Question: I am building prototype tool to draw simple diagrams.
I need to draw an arrow between two boxes, the problem is i have to find edges of two boxes so that the arrow line does not intersect with the box.
This is the drawing that visualize my problem:

How to find x1,y1 and x2,y2 ?
-- UPDATE --
After 2 days finding solution, this is example & function that i use:
'''
var box1 = { x:1,y:10,w:30,h:30 };
var box2 = { x:100,y:110,w:30,h:30 };
var edge1 = findBoxEdge(box1,box2,1,0);
var edge2 = findBoxEdge(box1,box2,2,0);
function findBoxEdge(box1,box2,box,distant) {
var c1 = box1.x + box1.w/2;
var d1 = box1.y + box1.h/2;
var c2 = box2.x + box2.w/2;
var d2 = box2.y + box2.h/2;
var w,h,delta_x,delta_y,s,c,e,ox,oy,d;
if (box == 1) {
w = box1.w/2;
h = box1.h/2;
} else {
w = box2.w/2;
h = box2.h/2;
}
if (box == 1) {
delta_x = c2-c1;
delta_y = d2-d1;
} else {
delta_x = c1-c2;
delta_y = d1-d2;
}
w+=5;
h+=5;
//intersection is on the top or bottom
if (w*Math.abs(delta_y) > h * Math.abs(delta_x)) {
if (delta_y > 0) {
s = [h*delta_x/delta_y,h];
c = "top";
}
else {
s = [-1*h*delta_x/delta_y,-1*h];
c = "bottom";
}
}
else {
//intersection is on the left or right
if (delta_x > 0) {
s = [w,w*delta_y/delta_x];
c = "right";
}
else {
s = [-1*w,-1*delta_y/delta_x];
c = "left";
}
}
if (typeof(distant) != "undefined") {
//for 2 paralel distant of 2e
e = distant;
if (delta_y == 0) ox = 0;
else ox = e*Math.sqrt(1+Math.pow(delta_x/delta_y,2))
if (delta_x == 0) oy = 0;
else oy = e*Math.sqrt(1+Math.pow(delta_y/delta_x,2))
if (delta_y != 0 && Math.abs(ox + h * (delta_x/delta_y)) <= w) {
d = [sgn(delta_y)*(ox + h * (delta_x/delta_y)),sgn(delta_y)*h];
}
else if (Math.abs(-1*oy + (w * delta_y/delta_x)) <= h) {
d = [sgn(delta_x)*w,sgn(delta_x)*(-1*oy + w * (delta_y/delta_x))];
}
if (delta_y != 0 && Math.abs(-1*ox+(h * (delta_x/delta_y))) <= w) {
d = [sgn(delta_y)*(-1*ox + h * (delta_x/delta_y)),sgn(delta_y)*h];
}
else if (Math.abs(oy + (w * delta_y/delta_x)) <= h) {
d = [sgn(delta_x)*w,sgn(delta_x)*(oy + w * (delta_y/delta_x))];
}
if (box == 1) {
return [Math.round(c1 +d[0]),Math.round(d1 +d[1]),c];
} else {
return [Math.round(c2 +d[0]),Math.round(d2 +d[1]),c];
}
} else {
if (box == 1) {
return [Math.round(c1 +s[0]),Math.round(d1 +s[1]),c];
} else {
return [Math.round(c2 +s[0]),Math.round(d2 +s[1]),c];
}
}
'''
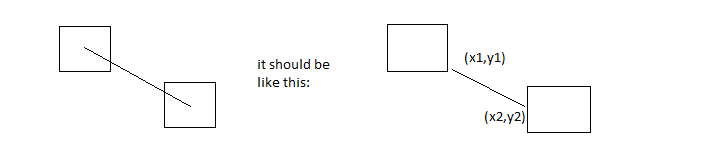
Answer: <URL>
It is our goal to draw a line from the edges of two Rectangles A & B that would be drawn through their centers.
Therefore we'll have to determine where the line through the edge of a Rect.
We can assume that our 'Rect' is an object containing 'x' and 'y' as offset from the upper left edge and 'width' and 'height' as dimension offset.

This can be done by the following code. The Method you should look at closely is 'pointOnEdge'.
'''
// starting with Point and Rectangle Types, as they ease calculation
var Point = function(x, y) {
return { x: x, y: y };
};
var Rect = function(x, y, w, h) {
return { x: x, y: y, width: w, height: h };
};
var isLeftOf = function(pt1, pt2) { return pt1.x < pt2.x; };
var isAbove = function(pt1, pt2) { return pt1.y < pt2.y; };
var centerOf = function(rect) {
return Point(
rect.x + rect.width / 2,
rect.y + rect.height / 2
);
};
var gradient = function(pt1, pt2) {
return (pt2.y - pt1.y) / (pt2.x - pt1.x);
};
var aspectRatio = function(rect) { return rect.height / rect.width; };
// now, this is where the fun takes place
var pointOnEdge = function(fromRect, toRect) {
var centerA = centerOf(fromRect),
centerB = centerOf(toRect),
// calculate the gradient from rectA to rectB
gradA2B = gradient(centerA, centerB),
// grab the aspectRatio of rectA
// as we want any dimensions to work with the script
aspectA = aspectRatio(fromRect),
// grab the half values, as they are used for the additional point
h05 = fromRect.width / 2,
w05 = fromRect.height / 2,
// the norm is the normalized gradient honoring the aspect Ratio of rectA
normA2B = Math.abs(gradA2B / aspectA),
// the additional point
add = Point(
// when the rectA is left of rectB we move right, else left
(isLeftOf(centerA, centerB) ? 1 : -1) * h05,
// when the rectA is below
(isAbove(centerA, centerB) ? 1 : -1) * w05
);
// norm values are absolute, thus we can compare whether they are
// greater or less than 1
if (normA2B < 1) {
// when they are less then 1 multiply the y component with the norm
add.y *= normA2B;
} else {
// otherwise divide the x component by the norm
add.x /= normA2B;
}
// this way we will stay on the edge with at least one component of the result
// while the other component is shifted towards the center
return Point(centerA.x + add.x, centerA.y + add.y);
};
'''
I wrote a <URL>:
You might want to take a look at <URL>
I really hope, that this helps you with your problem ;)